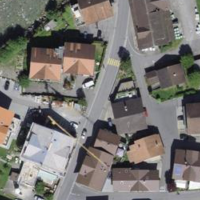
EUNIS habitat code: 54
Species observed at this site:
Pica pica
Cinclus cinclus
Pyrrhocorax graculus
Buteo buteo
Corvus corax
Parus major